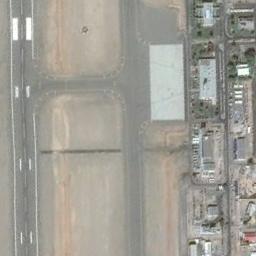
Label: airport